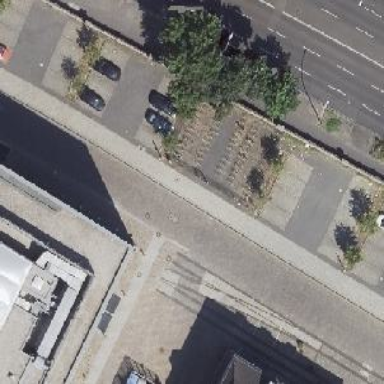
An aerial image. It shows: Shed designated for bicycle parking.